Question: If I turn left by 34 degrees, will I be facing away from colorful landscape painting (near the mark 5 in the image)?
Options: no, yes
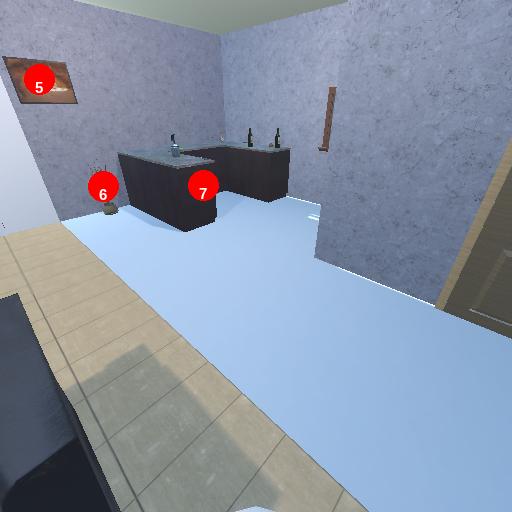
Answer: no